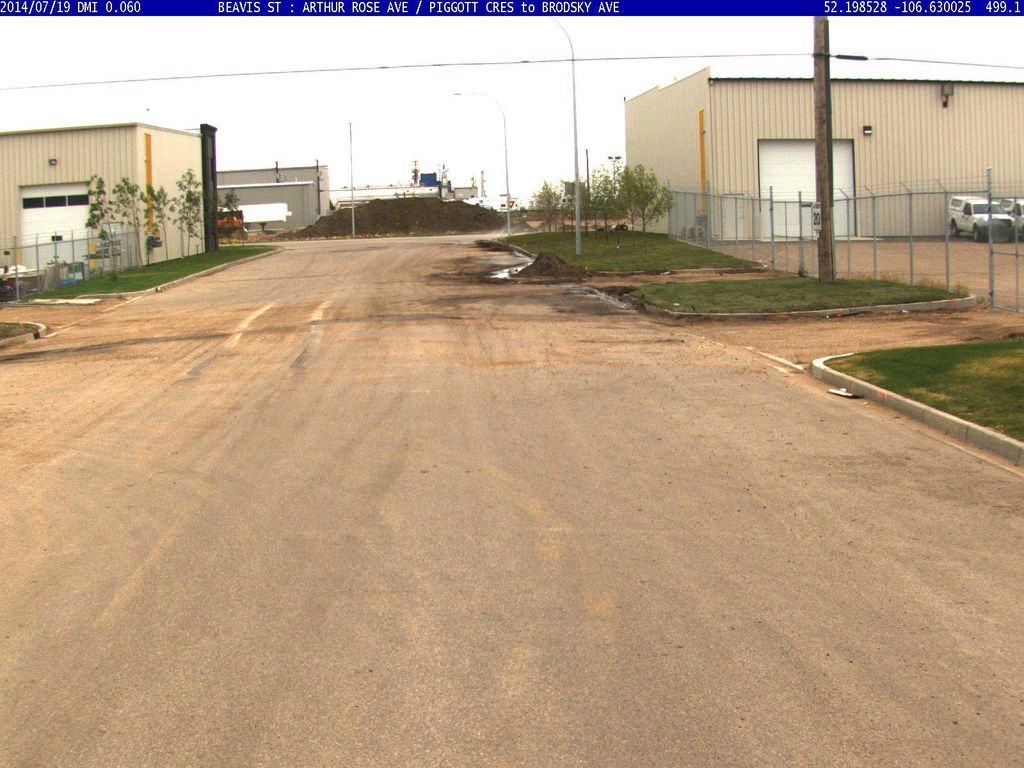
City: saskatoon